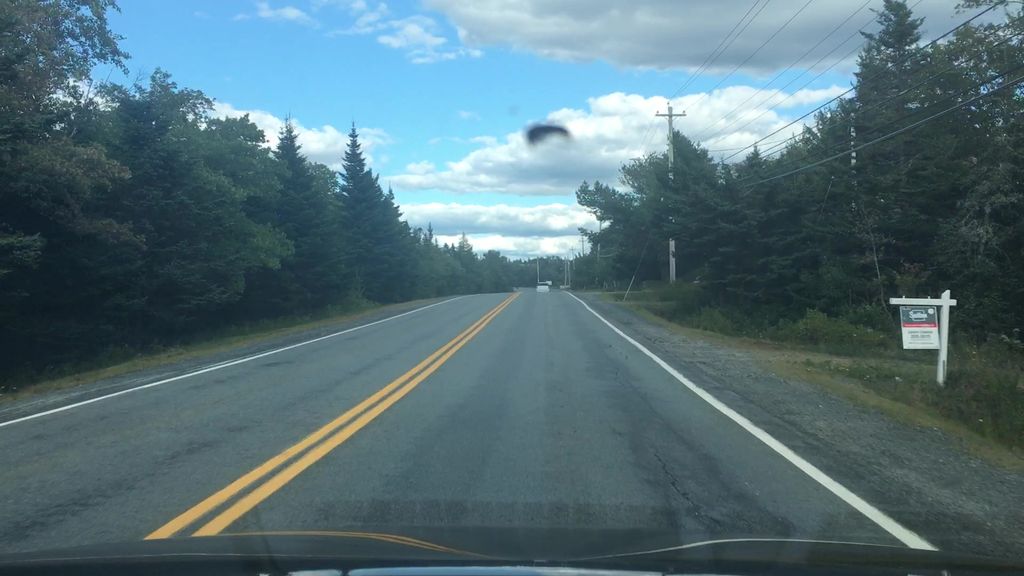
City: halifax